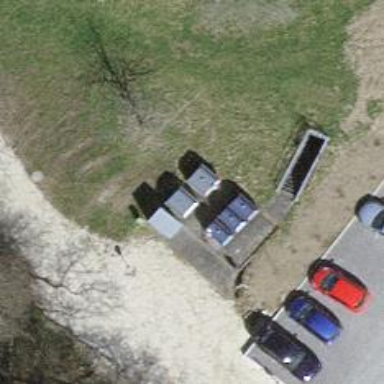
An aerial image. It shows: Recycling container for recycling.